Interaction volume radius: 10 \u00c5
Interaction volume height: 15 \u00c5
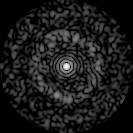
Disorder parameter: 0.8118